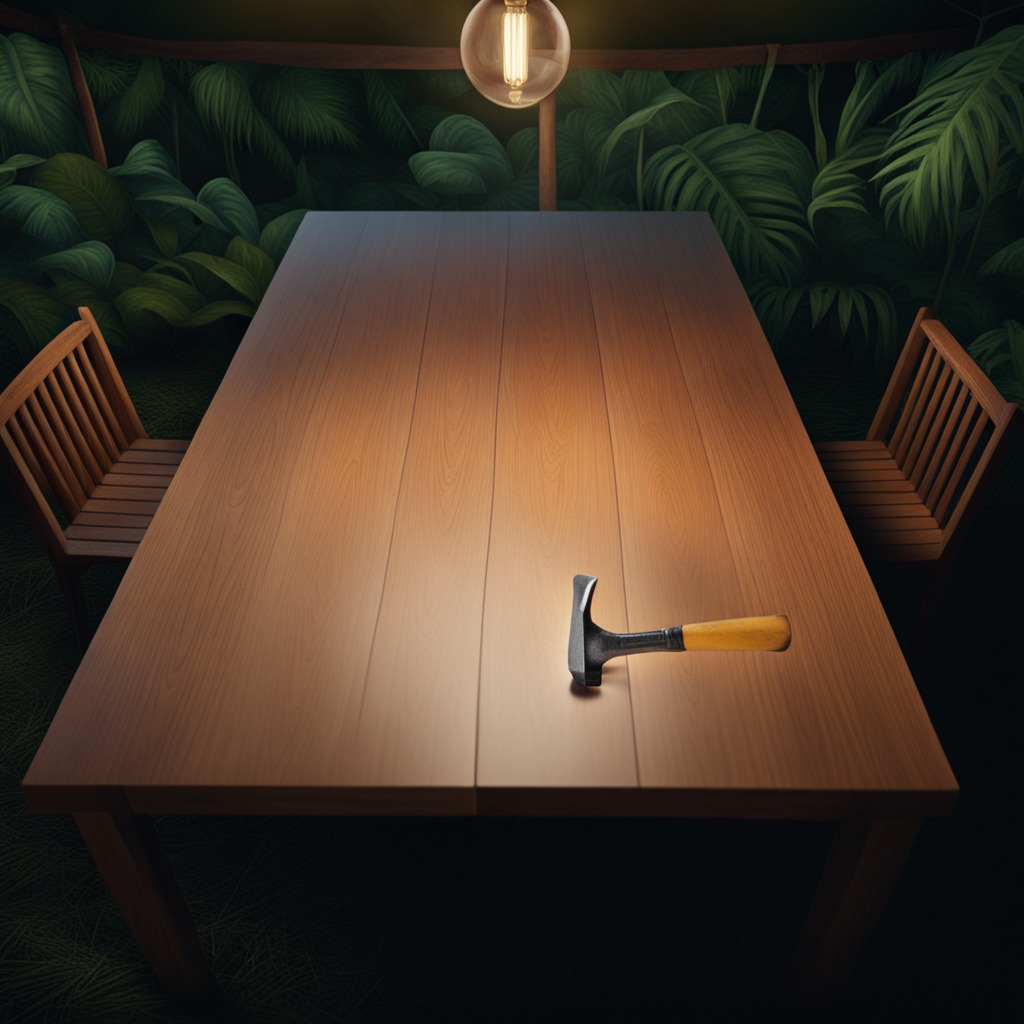
A hammer lying on the wooden table inside a jungle field workshop tent at night.